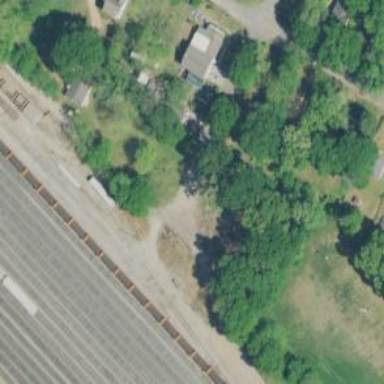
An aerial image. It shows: Railway siding for service.